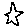
Label: star